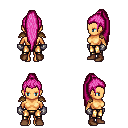
a pixel art fantasy rpg character, female body template, human, tanned skin, leather shoulder armor, gold greaves, pink extra-long topknot hairstyle, metal gloves, brown shoes, four views (front, back, left, right), 2x2 character sprite sheet, small pixel art, hard edges, no anti-aliasing